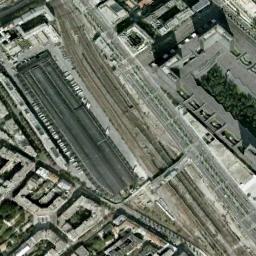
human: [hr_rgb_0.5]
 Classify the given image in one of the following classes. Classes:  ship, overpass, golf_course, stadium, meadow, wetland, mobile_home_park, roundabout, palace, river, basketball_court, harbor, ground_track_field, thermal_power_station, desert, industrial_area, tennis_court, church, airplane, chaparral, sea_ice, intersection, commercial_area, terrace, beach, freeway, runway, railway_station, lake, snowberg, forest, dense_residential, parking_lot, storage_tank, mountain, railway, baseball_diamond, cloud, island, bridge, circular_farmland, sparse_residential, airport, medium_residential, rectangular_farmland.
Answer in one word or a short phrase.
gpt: railway_station